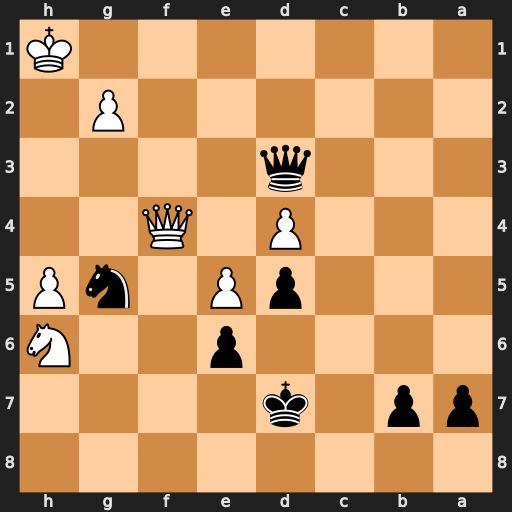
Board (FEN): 8/pp1k4/4p2N/3pP1nP/3P1Q2/3q4/6P1/7K
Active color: b
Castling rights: -
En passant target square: -
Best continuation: Qd1+ Kh2 Qxh5+